Interaction volume radius: 5 \u00c5
Interaction volume height: 10 \u00c5
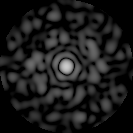
Disorder parameter: 0.8134